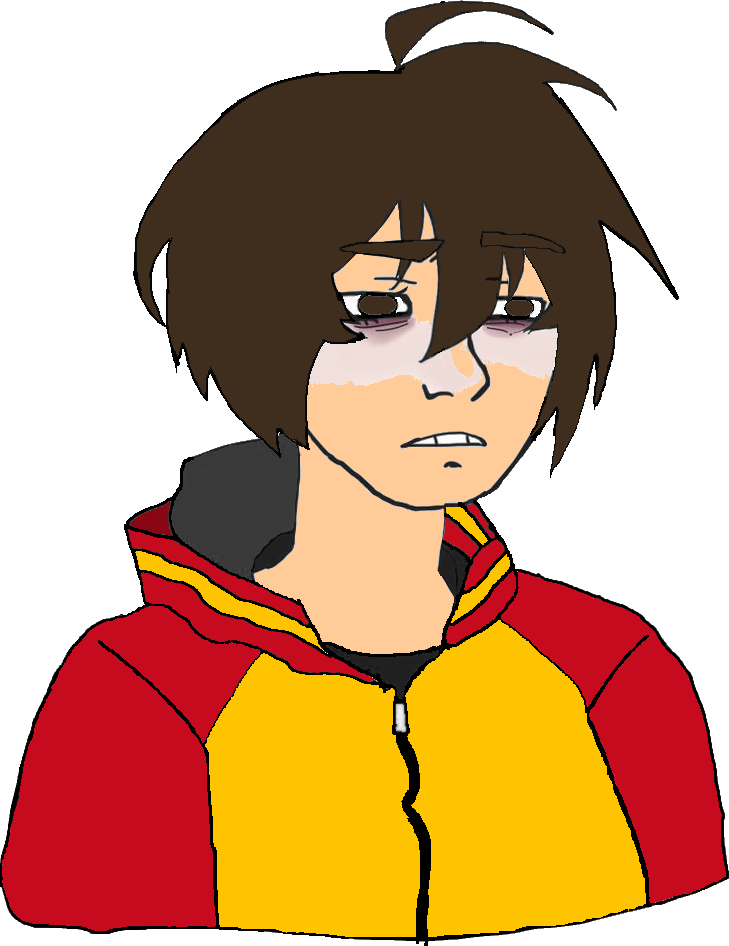
Label: 5_Twinkjak